Interaction volume radius: 5 \u00c5
Interaction volume height: 10 \u00c5
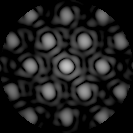
Disorder parameter: 0.1806